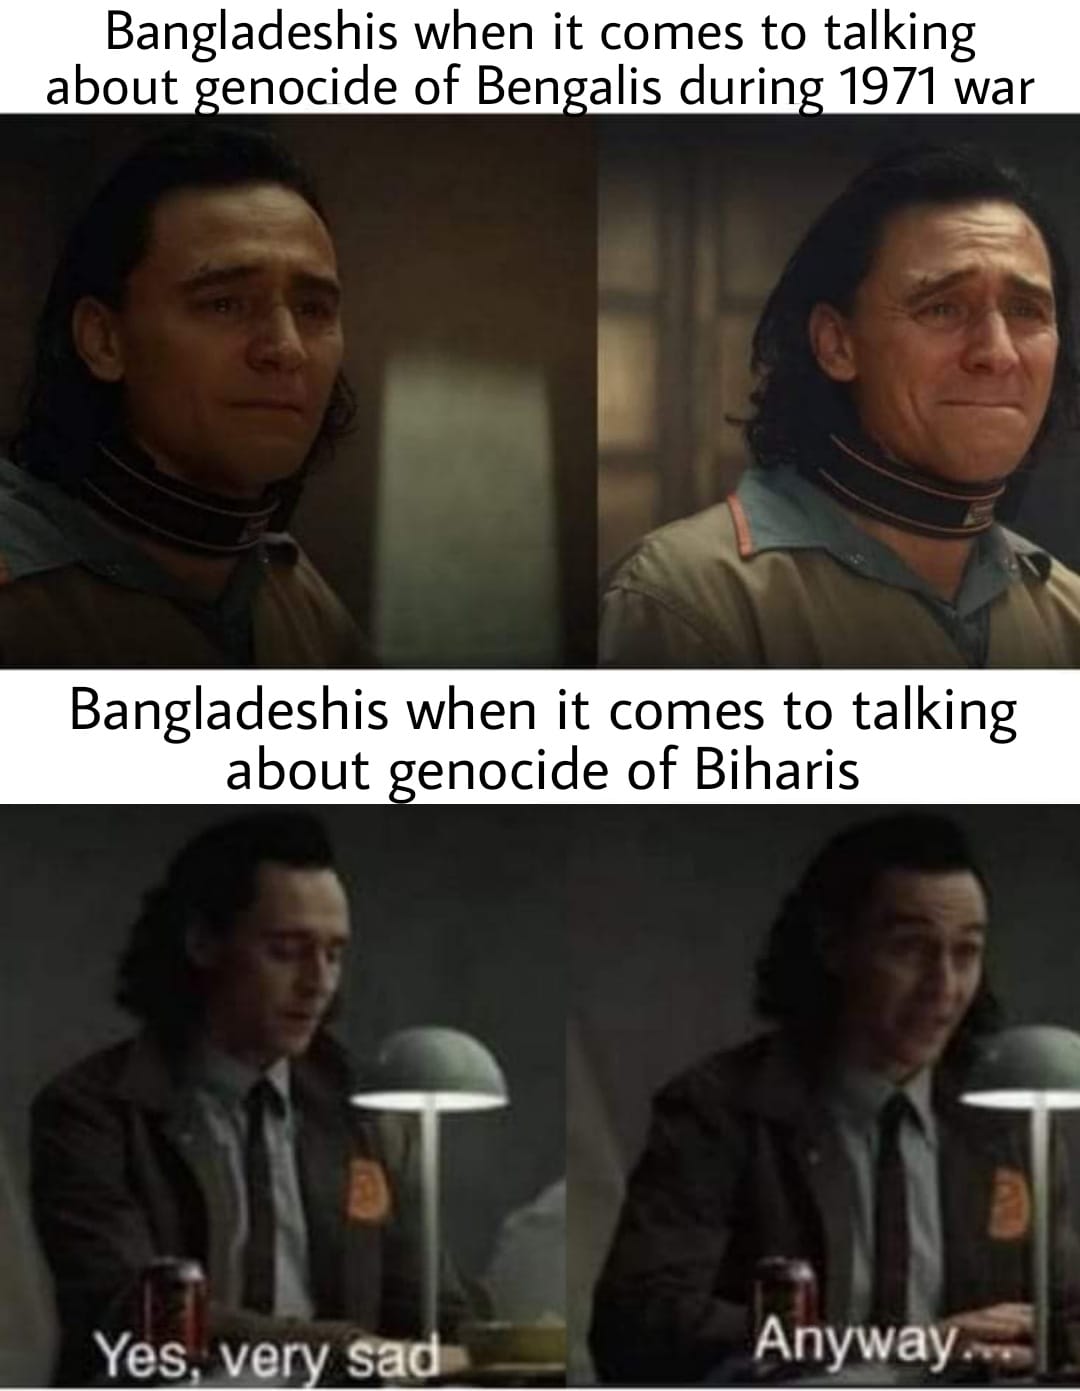
Caption: Bangladeshis when it comes to talking about genocide of Bengalis during 1971 war    Bangladeshis when it comes to talking about genocide of Biharis     Yes, very sad     Anyway
Label: hate